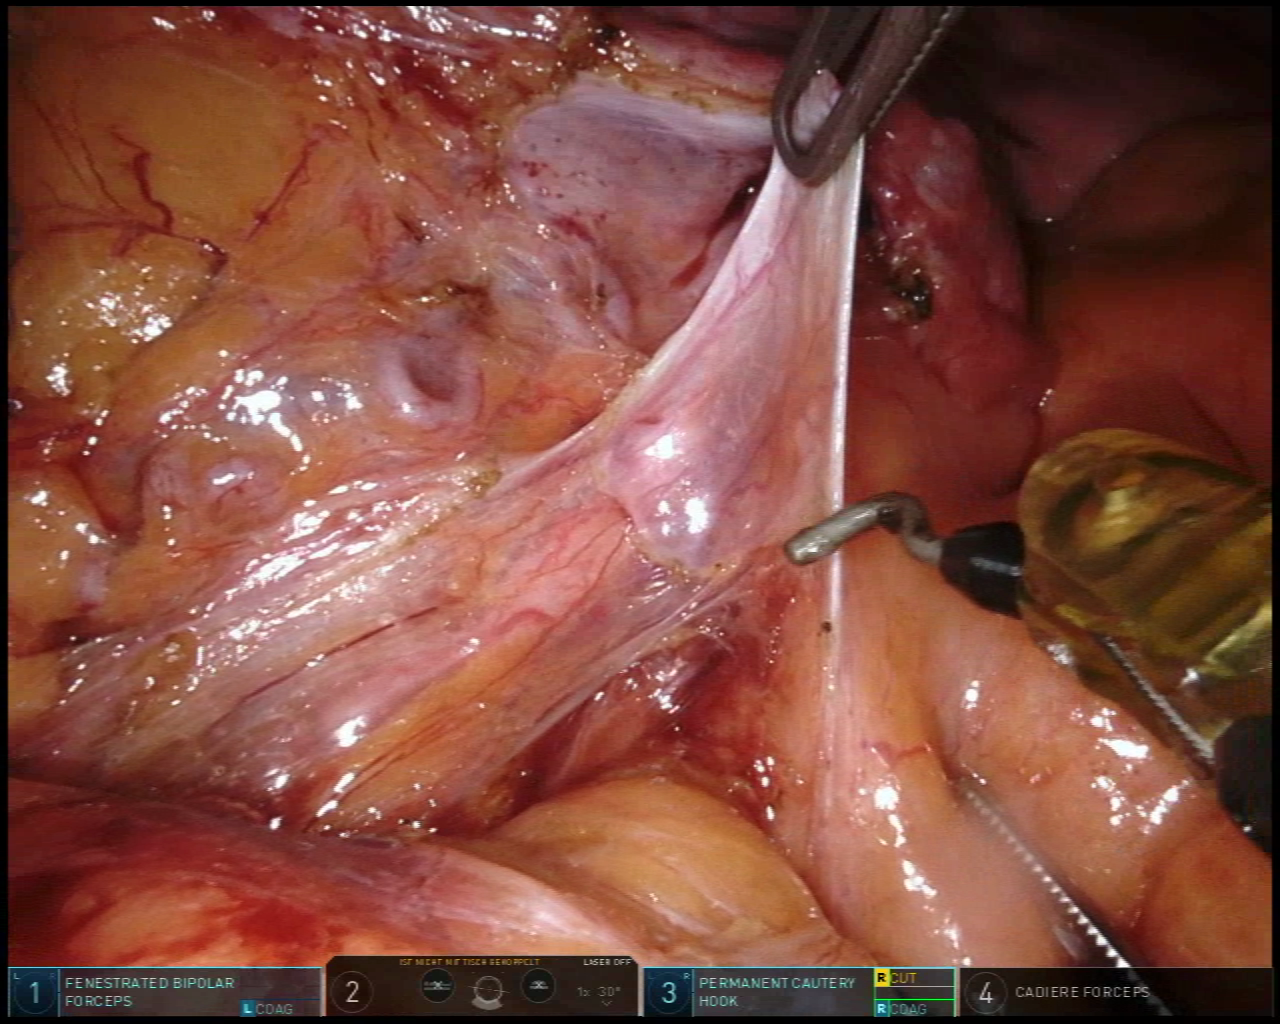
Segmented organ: ureter
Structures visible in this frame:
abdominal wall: no
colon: no
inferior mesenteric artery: no
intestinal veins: no
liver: no
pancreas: no
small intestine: no
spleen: no
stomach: no
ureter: yes
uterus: yes
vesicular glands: no